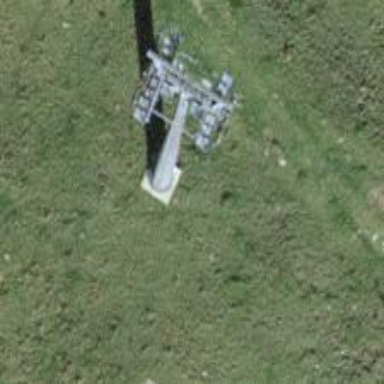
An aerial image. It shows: Pylon for aerialway.